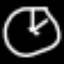
Label: clock